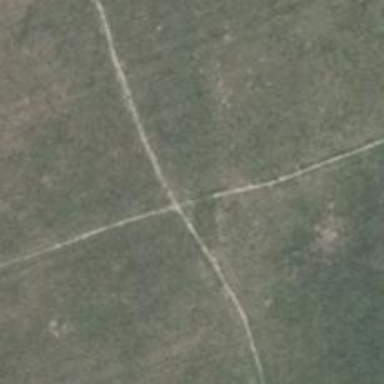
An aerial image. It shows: Path on the ground.